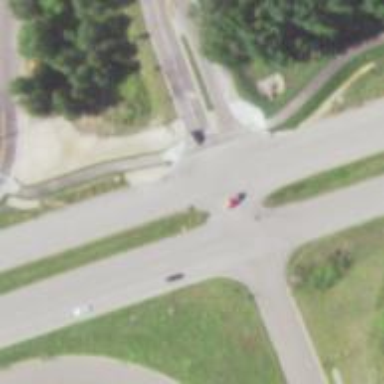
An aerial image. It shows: Primary road with asphalt surface.